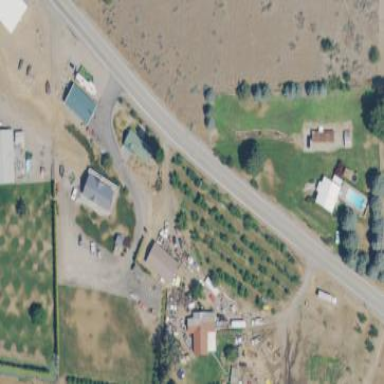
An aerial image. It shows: Orchard.